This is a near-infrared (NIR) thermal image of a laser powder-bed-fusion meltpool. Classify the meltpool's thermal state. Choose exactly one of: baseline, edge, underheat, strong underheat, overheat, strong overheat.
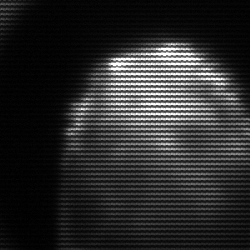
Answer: edge